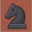
Piece: bN